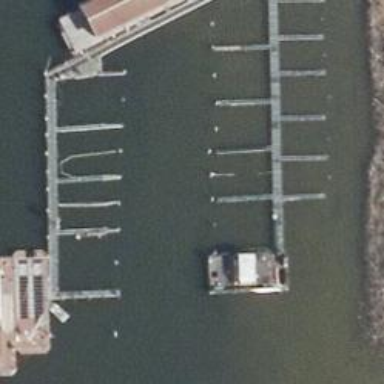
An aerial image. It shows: Man-made pier.